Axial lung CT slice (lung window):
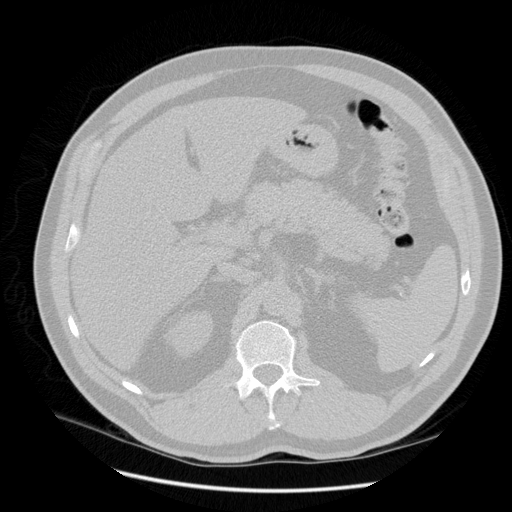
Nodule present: no